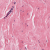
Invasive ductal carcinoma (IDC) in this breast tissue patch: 0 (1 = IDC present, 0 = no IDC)